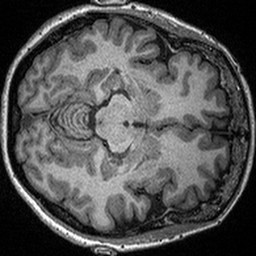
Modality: T1w
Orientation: axial
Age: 49
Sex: female
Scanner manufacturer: siemens
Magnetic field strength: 3 T
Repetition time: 2.3 s
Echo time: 0.00298 s